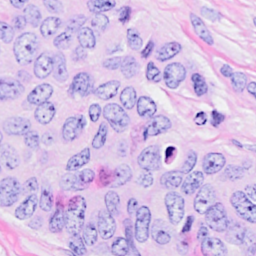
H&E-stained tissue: Breast